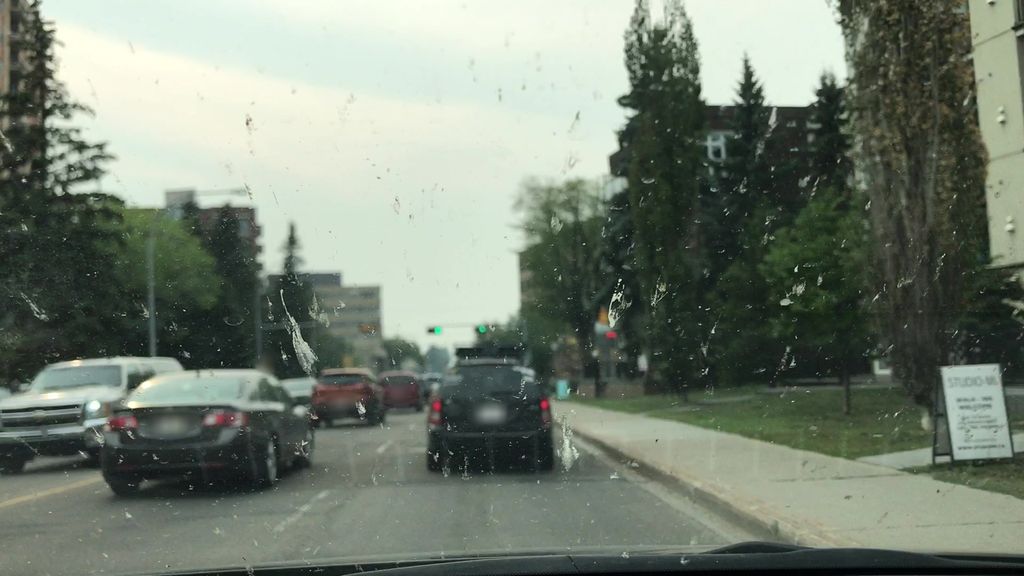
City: edmonton